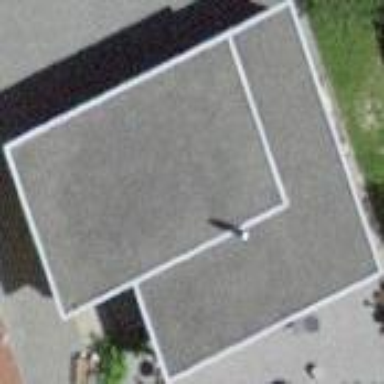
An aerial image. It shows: Garage building.